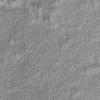
Label: not_dusty